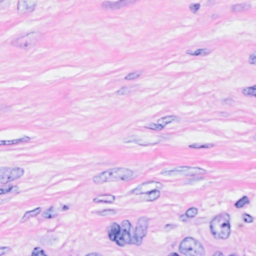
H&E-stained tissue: Breast